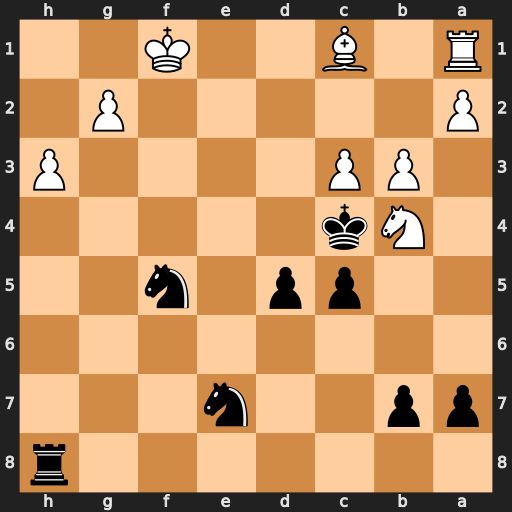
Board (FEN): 7r/pp2n3/8/2pp1n2/1Nk5/1PP4P/P5P1/R1B2K2
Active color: b
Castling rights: -
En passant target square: -
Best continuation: Kxc3 Nxd5+ Nxd5